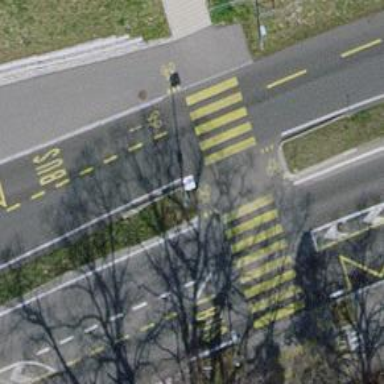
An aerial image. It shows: Traffic calming island.